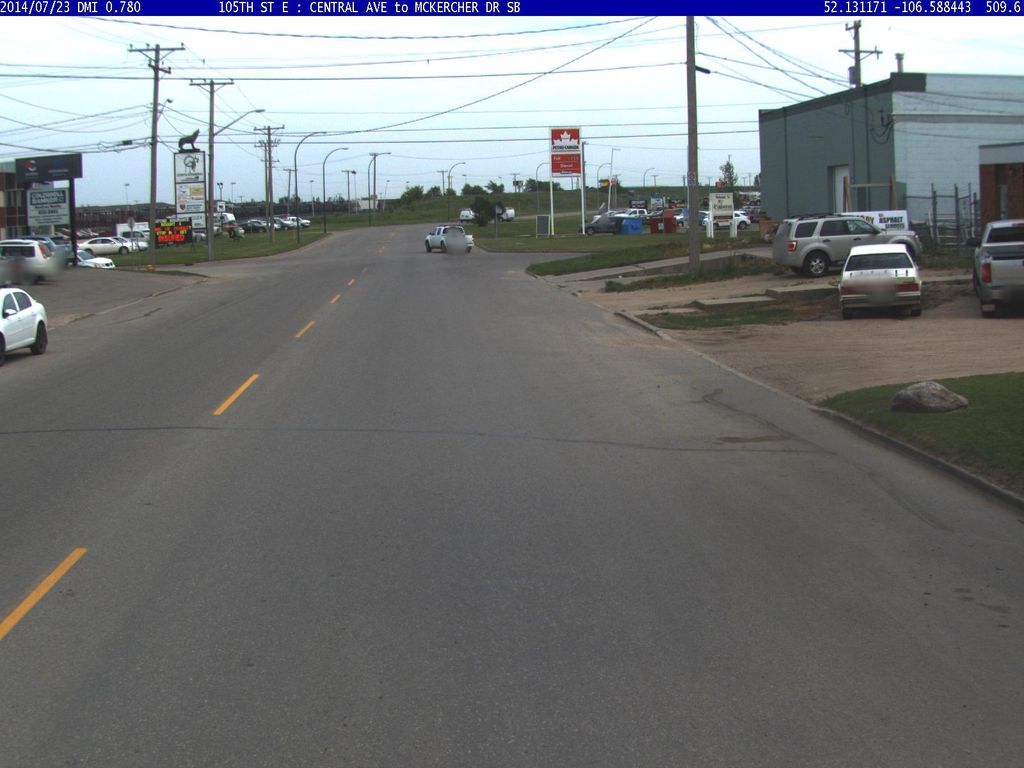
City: saskatoon